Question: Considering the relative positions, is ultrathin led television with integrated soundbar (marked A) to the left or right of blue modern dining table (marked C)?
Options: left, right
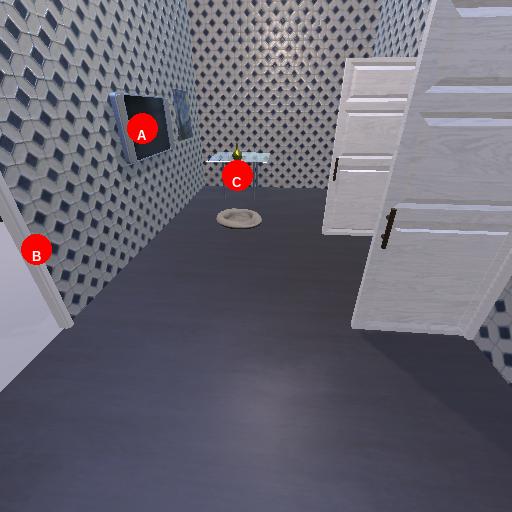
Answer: left